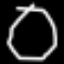
Label: octagon